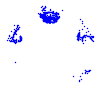
Particle: pion